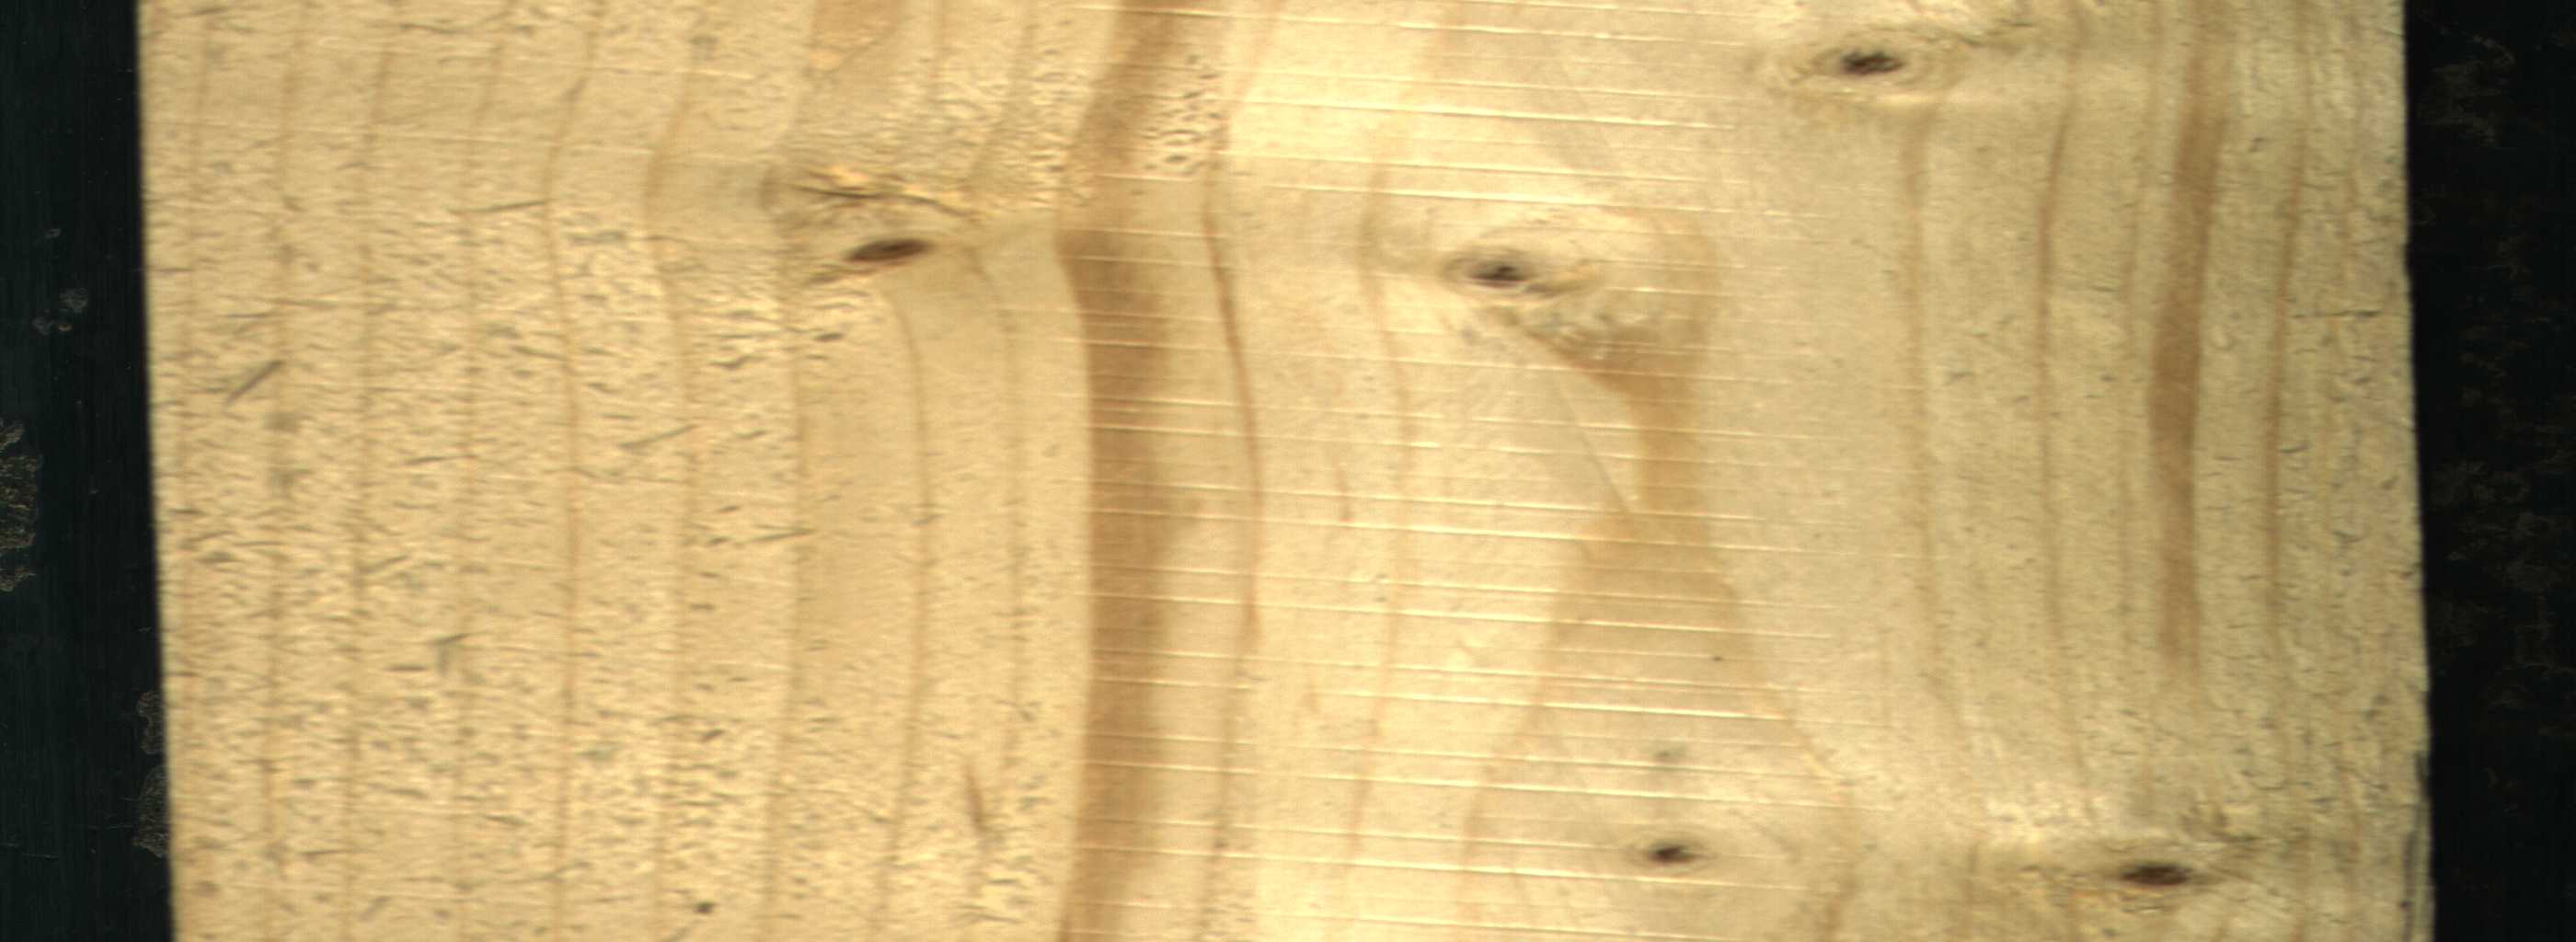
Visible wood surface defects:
Live_Knot
Live_Knot
Live_Knot
Live_Knot
Live_Knot